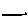
Label: line